Aerial crown-view tile of a tropical tree (Barro Colorado Island, Panama), acquired 20240918:
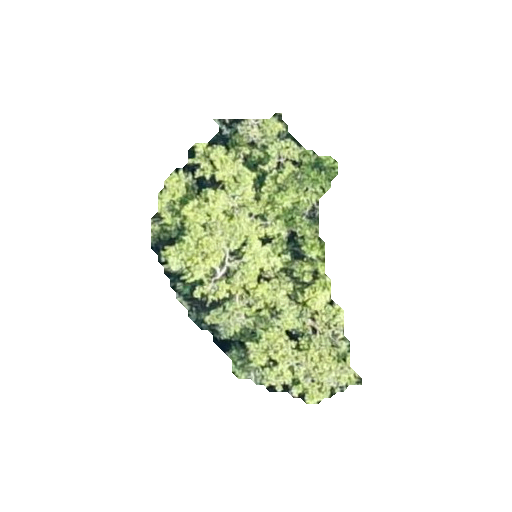
Species: Brosimum alicastrum
GBIF accepted scientific name: Brosimum alicastrum
Crown area: 60.264 m²